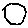
Label: hexagon